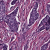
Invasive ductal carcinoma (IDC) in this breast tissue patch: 1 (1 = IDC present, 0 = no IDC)